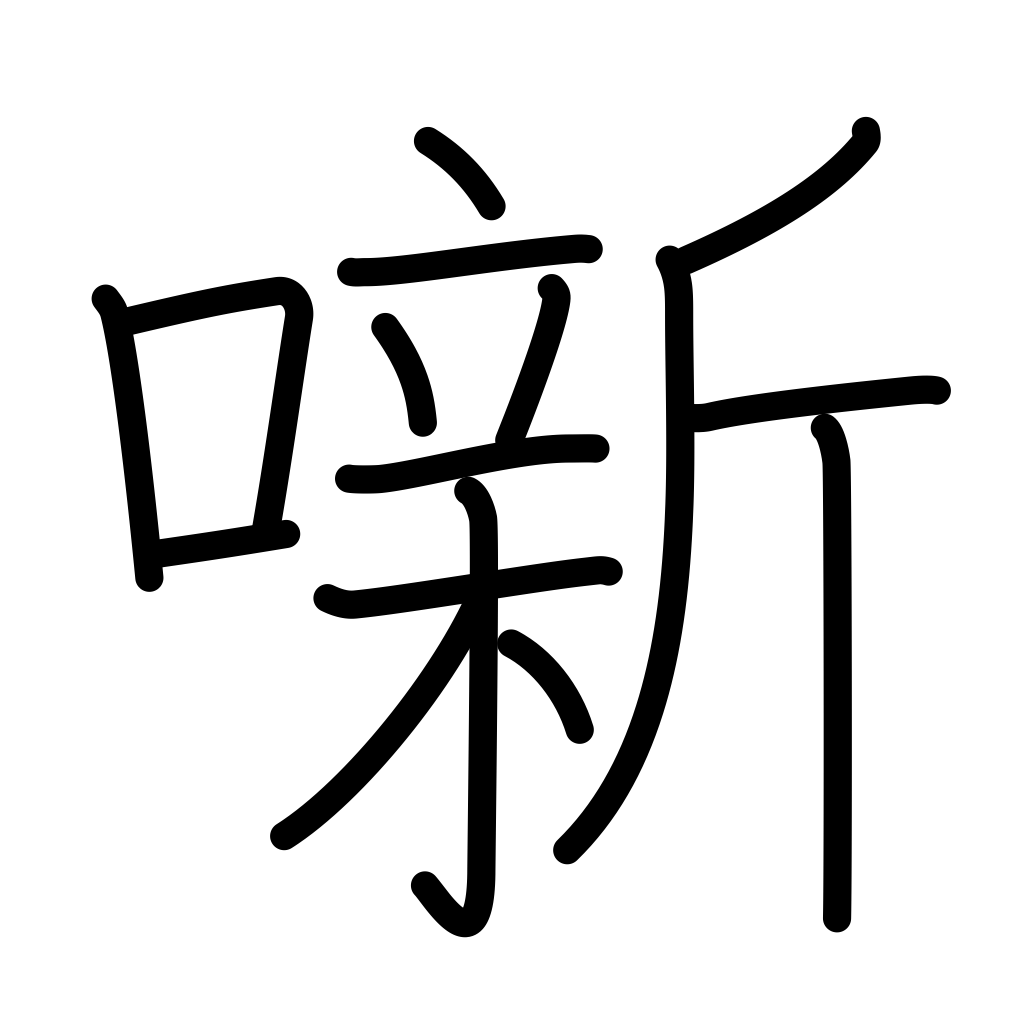
Meaning: talk